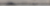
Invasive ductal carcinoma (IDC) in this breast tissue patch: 0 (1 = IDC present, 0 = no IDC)